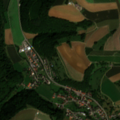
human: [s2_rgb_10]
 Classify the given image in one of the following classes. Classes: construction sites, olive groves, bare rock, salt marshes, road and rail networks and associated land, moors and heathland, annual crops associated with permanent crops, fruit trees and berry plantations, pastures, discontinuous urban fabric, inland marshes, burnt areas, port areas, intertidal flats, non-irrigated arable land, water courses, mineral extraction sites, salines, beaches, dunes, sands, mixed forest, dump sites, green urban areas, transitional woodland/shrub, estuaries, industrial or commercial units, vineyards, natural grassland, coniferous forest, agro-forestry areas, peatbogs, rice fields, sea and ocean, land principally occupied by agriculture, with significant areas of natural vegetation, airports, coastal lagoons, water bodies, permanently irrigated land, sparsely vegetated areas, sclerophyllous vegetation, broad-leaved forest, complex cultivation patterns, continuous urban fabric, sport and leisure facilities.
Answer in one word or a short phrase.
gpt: discontinuous urban fabric, non-irrigated arable land, mixed forest